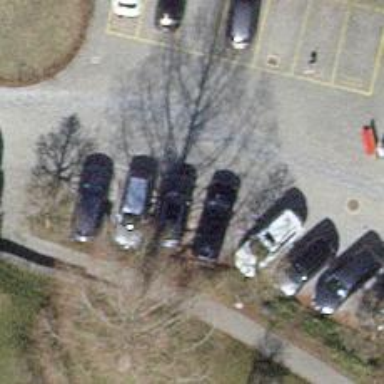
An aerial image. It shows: Motorcycle parking facility.